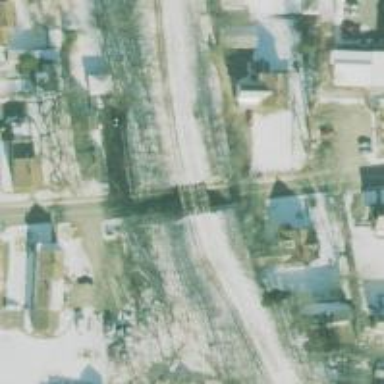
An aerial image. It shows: Railway bridge over siding railway service.